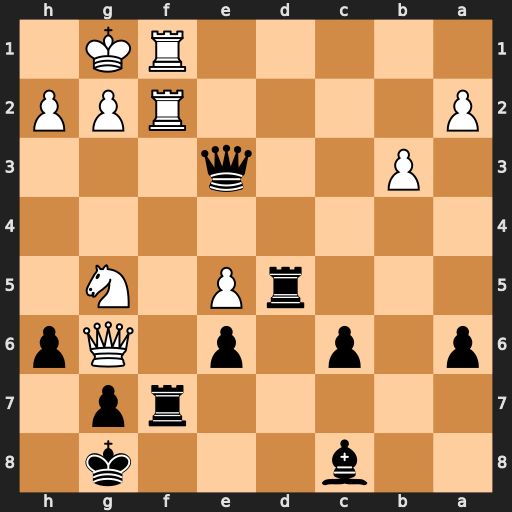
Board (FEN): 2b3k1/5rp1/p1p1p1Qp/3rP1N1/8/1P2q3/P4RPP/5RK1
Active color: b
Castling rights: -
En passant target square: -
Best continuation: Qxf2+ Rxf2 Rd1+ Rf1 Rdxf1#